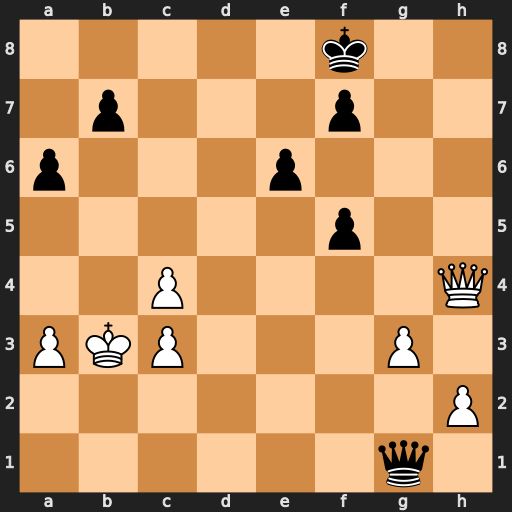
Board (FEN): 5k2/1p3p2/p3p3/5p2/2P4Q/PKP3P1/7P/6q1
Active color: w
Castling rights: -
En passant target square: -
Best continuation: Qd8+ Kg7 Qd4+ Qxd4 cxd4